Field crop: tomato
Growth stage: 1
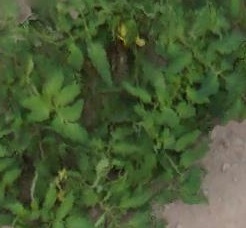
Species: tomato